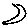
Label: moon